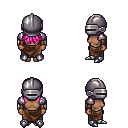
a pixel art fantasy rpg character, female body template, human, dark skin, steel arm armor, robe skirt, pink unkempt hairstyle, metal helm, cloth bracers, metal boots, four views (front, back, left, right), 2x2 character sprite sheet, small pixel art, hard edges, no anti-aliasing